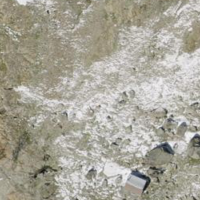
EUNIS habitat code: 48
Species observed at this site:
Phoenicurus ochruros